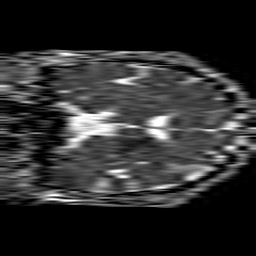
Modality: ADC
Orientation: coronal
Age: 53
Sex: male
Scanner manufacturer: philips
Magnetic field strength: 1.5 T
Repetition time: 4.6 s
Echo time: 0.08543 s